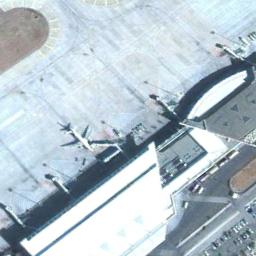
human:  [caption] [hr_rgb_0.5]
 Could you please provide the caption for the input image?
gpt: There is an airplanes parked beside the terminal by the runway .

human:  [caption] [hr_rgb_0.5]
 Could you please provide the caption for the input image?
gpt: An airplane parked on the light blue ground .

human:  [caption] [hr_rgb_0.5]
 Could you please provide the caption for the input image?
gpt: An airplane was parked  on the airport beside the building .

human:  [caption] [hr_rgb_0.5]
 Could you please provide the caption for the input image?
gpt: A plane parked on one side of the terminal and some cars and a parking lot on the other side of the terminal .

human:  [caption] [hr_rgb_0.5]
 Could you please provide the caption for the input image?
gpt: A plane halted at the airport near the building and many cars .